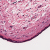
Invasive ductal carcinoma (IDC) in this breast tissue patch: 0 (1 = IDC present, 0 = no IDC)